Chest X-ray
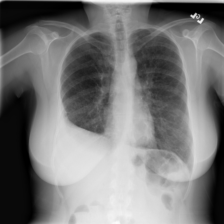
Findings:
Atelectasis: negative
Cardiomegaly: negative
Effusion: positive
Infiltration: negative
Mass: negative
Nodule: negative
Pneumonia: negative
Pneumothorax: negative
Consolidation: negative
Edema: negative
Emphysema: negative
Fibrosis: negative
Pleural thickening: negative
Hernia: negative